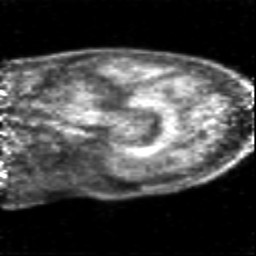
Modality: PET
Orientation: sagittal
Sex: female
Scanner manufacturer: siemens